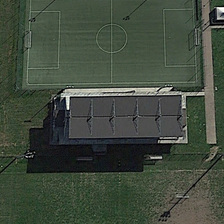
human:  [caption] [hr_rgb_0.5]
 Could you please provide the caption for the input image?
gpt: a building is near a football field .

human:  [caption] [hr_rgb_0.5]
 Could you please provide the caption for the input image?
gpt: a building is near a football field .

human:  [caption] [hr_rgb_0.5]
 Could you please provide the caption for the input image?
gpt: a building is near a football field .

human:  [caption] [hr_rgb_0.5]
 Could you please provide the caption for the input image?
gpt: a building is near a football field .

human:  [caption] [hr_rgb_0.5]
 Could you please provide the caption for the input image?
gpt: a building is near a football field .